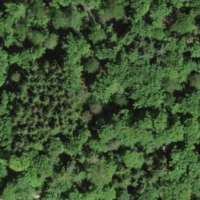
EUNIS habitat code: 41
Species observed at this site:
Milvus milvus
Hippocrepis emerus
Melittis melissophyllum